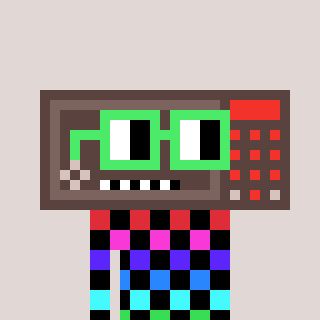
a pixel art character with square light green glasses, a wallsafe-shaped head and a darkbrown-colored body on a warm background